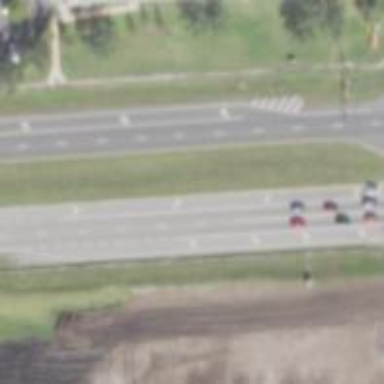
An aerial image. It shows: Asphalt road classified as primary highway with expressway characteristics.